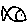
Label: fish